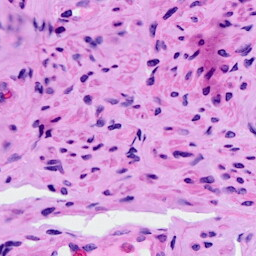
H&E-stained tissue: Ovarian